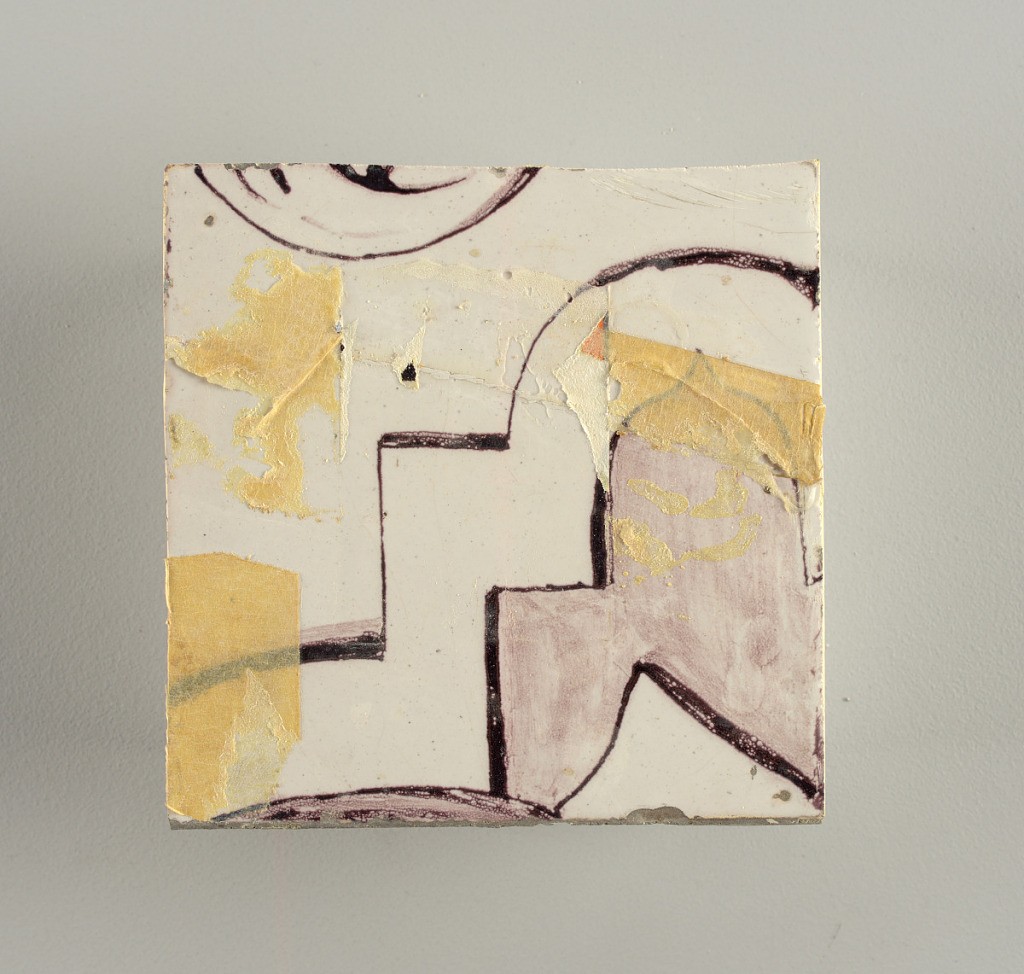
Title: Wall facing
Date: ca. 1725
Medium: tin-glazed earthenware, underglaze
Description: Running design for a frieze or a dado, composed of scrolls of foliage and strapwork, and four repeating motifs--a seated woman in a small upright oval medallion, a putto seated on a rocailled base, and strapwork in axial pattern.  The various panels, A to F, show various repeats of the same design, all being five tiles high and a varying number of tiles wide.